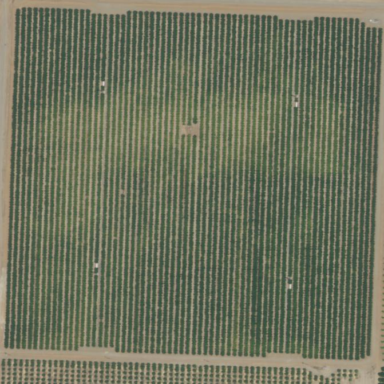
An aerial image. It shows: Orange orchard with rows of vibrant orange trees.